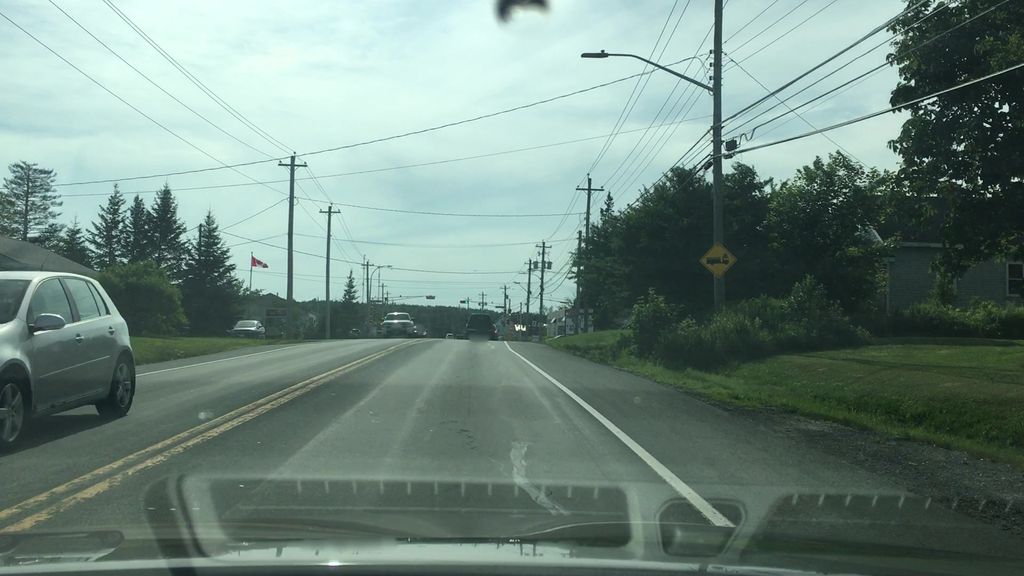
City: halifax